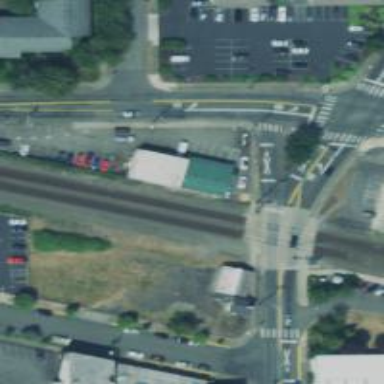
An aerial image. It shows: Railway crossing with lights and diagonal stripes.